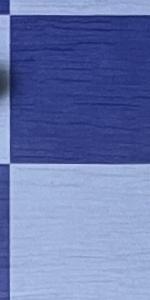
Label: Empty